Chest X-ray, PA view. Patient: 23 years old, sex M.
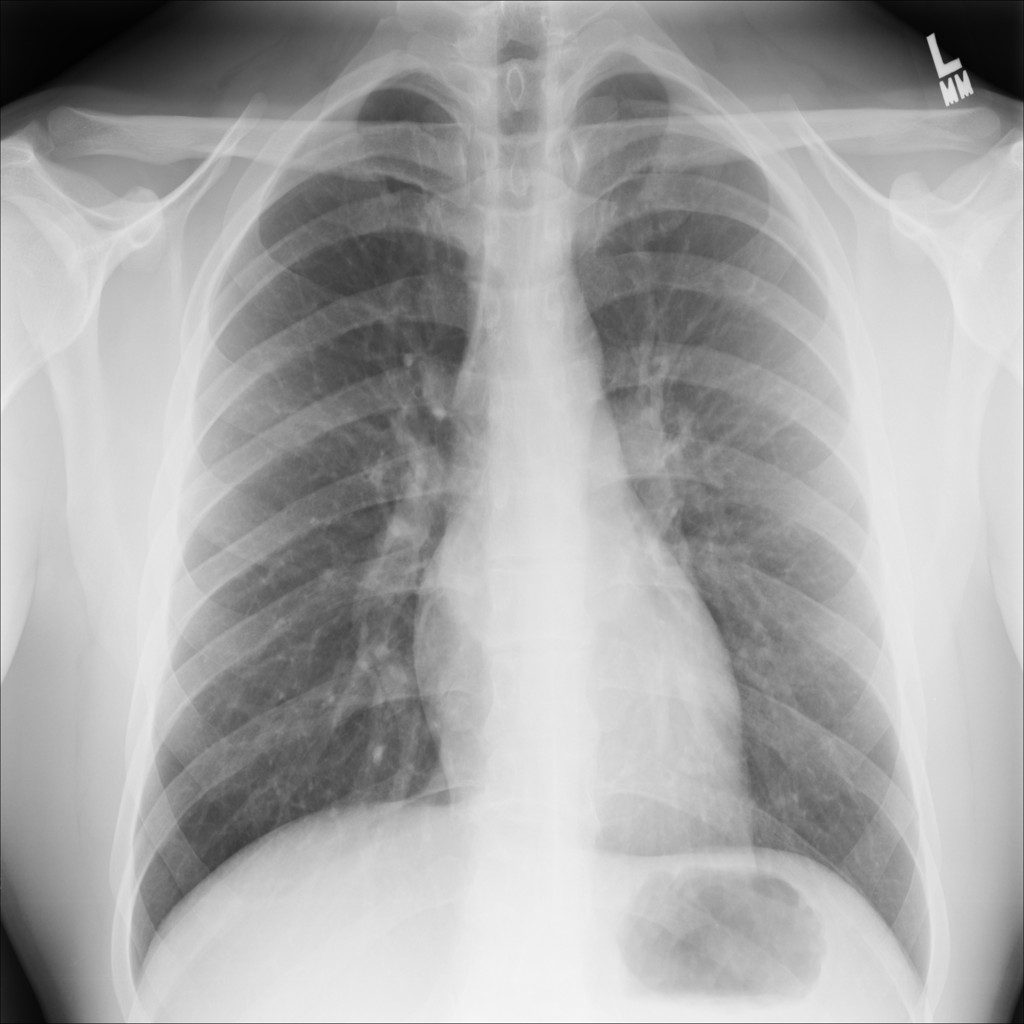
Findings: No Finding